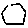
Label: hexagon